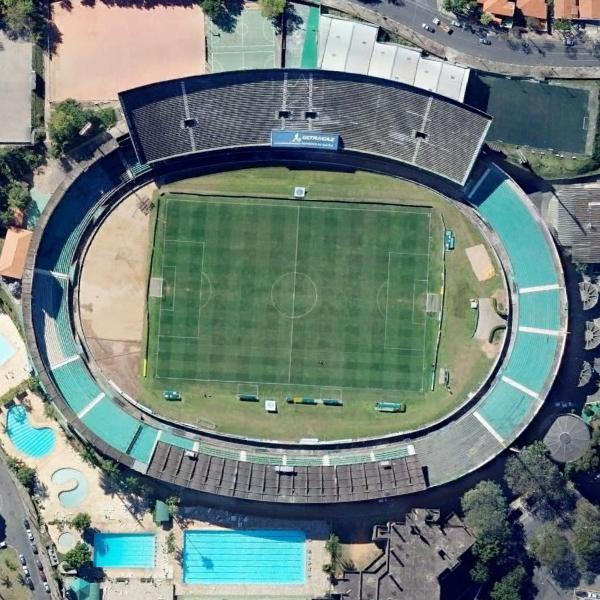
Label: Stadium